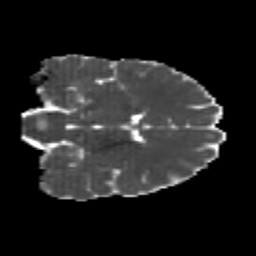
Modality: MD
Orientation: coronal
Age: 23
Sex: male
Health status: healthy
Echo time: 0.074 s